Question: I have a form where a user can enter a age and select a gender, this then returns all data over this specific age with that specific gender.
This is the SQL query I have to find this data:
'''
if($_POST['sRetrieve1'])
$queryRetrieve = mysql_query( "SELECT TIMESTAMPDIFF(YEAR, sBirthday, CURDATE())
AS sBirthday FROM staffData WHERE TIMESTAMPDIFF(YEAR, sBirthday, CURDATE()) >
'".$_POST['qRetrieveAge']."' AND sGender='".$_POST['qRetrieveGender']."'");
'''
This is then printed out via
'''
echo ' <table id="myTable" class="tablesorter">';
echo ' <thead> ';
echo ' <tr> ';
echo ' <th>Gender</th> ';
echo ' <th>Fullname</th> ';
echo ' <th>Age</th> ';
echo ' <th>Job Title</th> ';
echo ' <th>Email</th> ';
echo ' <th>Contact no.</th> ';
echo ' <th>Address</th> ';
echo ' <th>Date Joined</th> ';
echo ' </tr> ';
echo ' </thead> ';
echo ' <tbody> ';
while($info = mysql_fetch_array($queryRetrieve, MYSQL_ASSOC))
{
echo ' <tr> ';
echo ' <td>'.$info["sGender"].'';
echo ' <td>'.$info["sFN"].'';
echo ' &nbsp'.$info["sSN"].'';
echo ' <td>'.$info["sBirthday"].'</td> ';
echo ' <td>'.$info["sJobTitle"].'';
echo ' <td>'.$info["sEmail"].'</td>';
echo ' <td>'.$info["sPhone"].'</td> ';
echo ' <td>'.$info["sAddress"].'</td> ';
echo ' <td>'.$info["sDateJoined"].'</td> ';
echo ' </tr> ';
}
'''
But this is only display the sBirthday, how would I make it so the other fields are field in?

- 'select *'
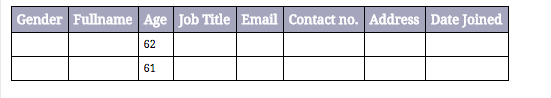
Answer: you need to add in the fields you want to select like so:
'''
$queryRetrieve = mysql_query( "SELECT TIMESTAMPDIFF(YEAR, sBirthday, CURDATE())
AS sBirthday,sGender, sFN [ALL THE REST] FROM staffData WHERE TIMESTAMPDIFF(YEAR, sBirthday, CURDATE()) >
'"
.$_POST['qRetrieveAge']."' AND sGender='".$_POST['qRetrieveGender']."'");
'''
replace [ALL THE REST] with the list of fields separated by commas
in case you still want to use * (but its usually better not to) you can just do this:
'''
$queryRetrieve = mysql_query( "SELECT *, TIMESTAMPDIFF(YEAR, sBirthday, CURDATE())
AS sBirthdayXXXXX FROM staffData WHERE TIMESTAMPDIFF(YEAR, sBirthday, CURDATE()) >
'"
.$_POST['qRetrieveAge']."' AND sGender='".$_POST['qRetrieveGender']."'");
'''
then just change
'''
echo ' <td>'.$info["sBirthday"].'</td> ';
'''
to
'''
echo ' <td>'.$info["sBirthdayXXXXX"].'</td> ';
'''